Question: I am not able to display rounded caps on my Arc created using UIBezierPath. It's still perfectly squared regardless I set kCGLineCapRound or not.
This topic should be same as <URL>, however solution is not working.
Here is the example code I have in viewWillAppear (for test purposes only):
'''
int radius = 100;
CAShapeLayer *arc = [CAShapeLayer layer];
UIBezierPath *path = [UIBezierPath bezierPathWithArcCenter:CGPointMake(100, 50) radius:radius startAngle:M_PI endAngle:M_PI/150 clockwise:YES];
path.lineCapStyle = kCGLineCapRound;
arc.path = path.CGPath;
arc.position = CGPointMake(CGRectGetMidX(self.view.frame)-radius, CGRectGetMidY(self.view.frame)-radius);
arc.fillColor = [UIColor clearColor].CGColor;
arc.strokeColor = [UIColor purpleColor].CGColor;
arc.lineWidth = 10.0f;
arc.cornerRadius = 3.0f;
'''
Here is how it looks:

I am helpless so I would appreciate any help. Thanks guys.
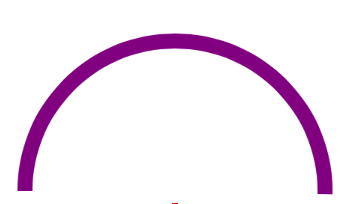
Answer: Use the 'lineCap' property of the 'CAShapeLayer' rather than the 'lineCapStyle' of the path.
'''
arc.lineCap = kCALineCapRound;
'''
If you are calling the path's 'stroke' method (e.g. if you're doing this in 'drawRect' or manually drawing in a 'UIGraphicsContext') then set attributes like the cap or join styles in the 'UIBezierPath'. But when using 'CAShapeLayer', the attributes are set on the shape layer, not the path.